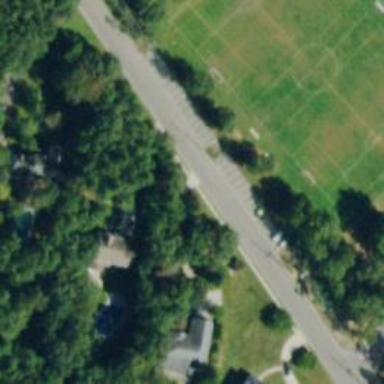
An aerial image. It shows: Soccer pitch designated for leisure and sports activities.